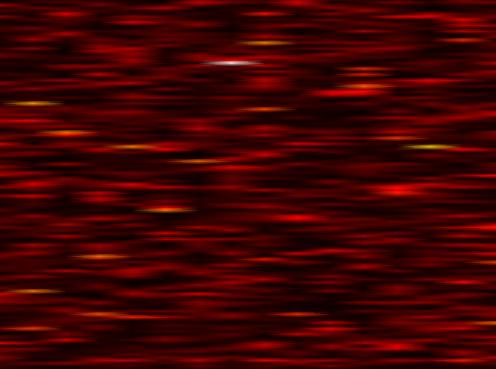
Label: FBMC